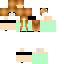
A female human skin with pale skin, wearing brown long hair dressed in a blue tshirt and red pants, featuring a closed mouth.